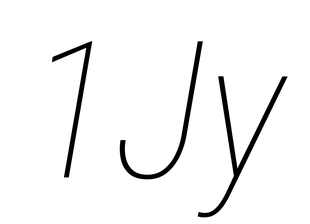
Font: Roboto-Italic_Condensed_Thin_Italic